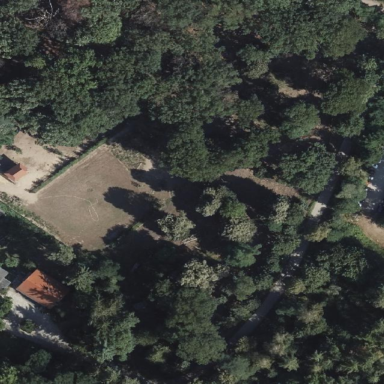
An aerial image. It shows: Enclosure in the zoo.